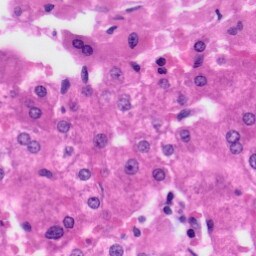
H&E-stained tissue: Liver